Question: I am creating a webpage and want to embed a GitHub Gist in the webpage. I want to align it in the center. I am using flex. But even though everthing else in the page is aligning itself the GitHub Gist object is not aligning itself.
Minimum Reproducible Code:
'''
<!DOCTYPE html>
<html lang="en" xmlns="http://www.w3.org/1999/xhtml">
<head>
<meta charset="utf-8" />
<meta content="width=device-width, initial-scale=1" name="viewport">
<title>Sample</title>
<link href="css/StyleSheet2.css" rel="stylesheet" />
</head>
<body class="Top-Head">
<h1 class="Topper">This line gets centered</h1>
<script src="https://gist.github.com/anirbansaha96/6a515384c62191b367b4489ea538481e.js"></script></body>
</html>
'''
And the CSS file:
'''
body {
margin: 0;
}
.Top-Head {
display: flex;
flex-direction: column;
justify-content: center;
align-items: baseline;
}
.end-github-gist {
align-self: center;
}
.Topper {
align-self:center;
}
'''

Expected Output: Every Item being center aligned, mainly the GitHub Gist being center aligned.
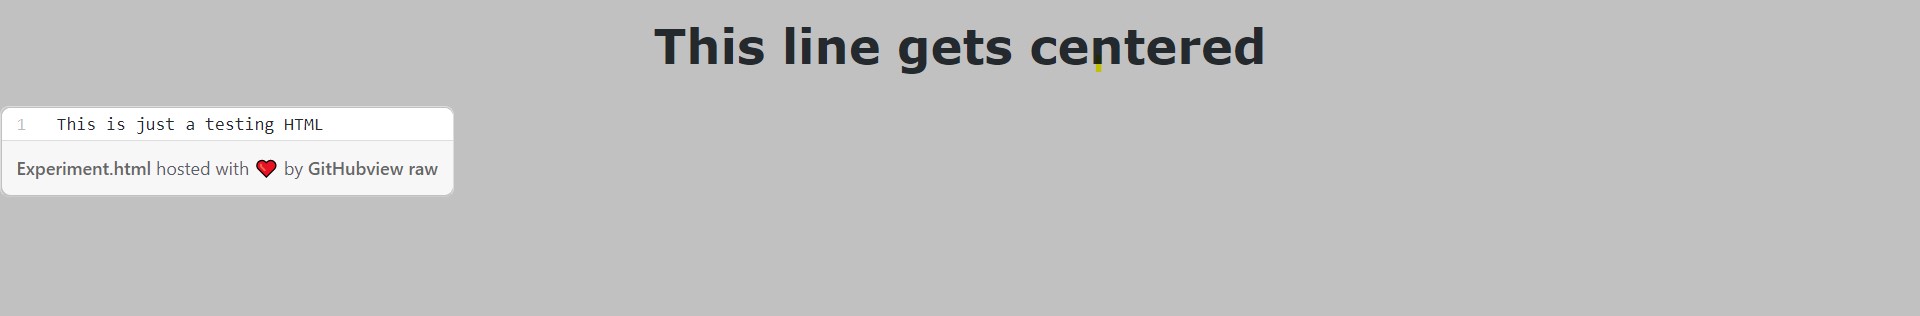
Answer: Wrap the 'script' in a container element, set the desired 'width' on the container element and then set 'margin-right' and 'margin-left' to 'auto' on the container element to center gist container.
You can adjust the 'width' of the container element, in the following code snippet, i have set it to '70%'.
'''
body {
text-align: center;
}
.gistContainer {
width: 70%;
margin: 0 auto;
}
'''
'''
<h1 class="Topper">This line gets centered</h1>
<div class="gistContainer">
<script src="https://gist.github.com/anirbansaha96/6a515384c62191b367b4489ea538481e.js"></script>
</div>
'''